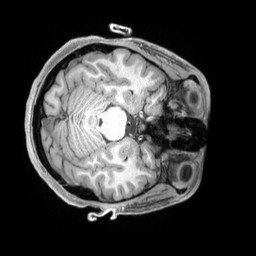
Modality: T1w
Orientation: axial
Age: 22
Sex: female
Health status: ill
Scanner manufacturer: siemens
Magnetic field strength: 3 T
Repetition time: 2.2 s
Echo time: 0.00218 s